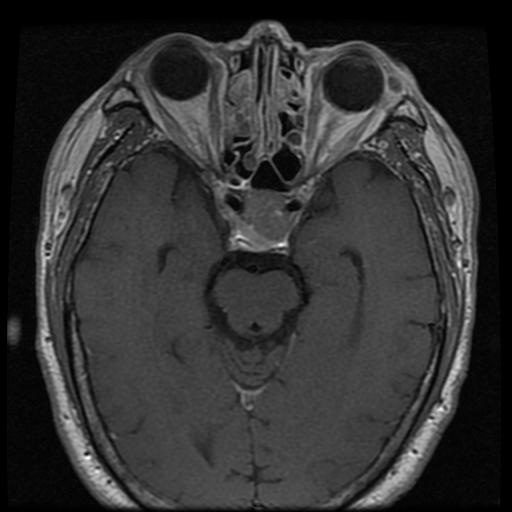
Label: pituitary